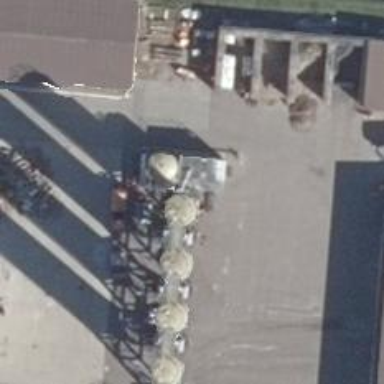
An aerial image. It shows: Silo.